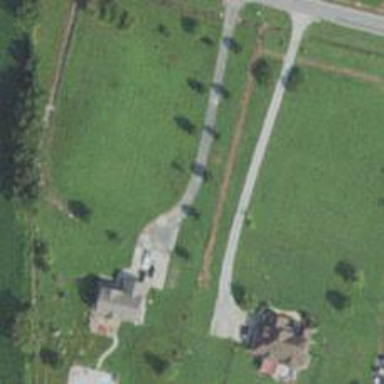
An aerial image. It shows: Driveway leading to service road.